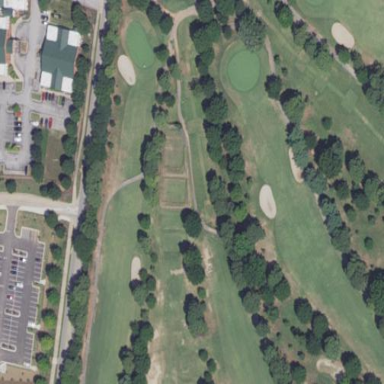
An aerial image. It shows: Grassy area designated as golf fairway.